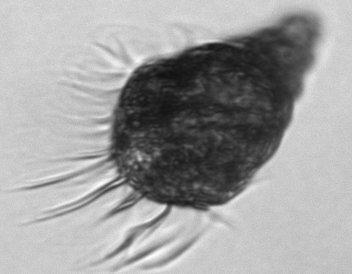
Label: Laboea_strobila